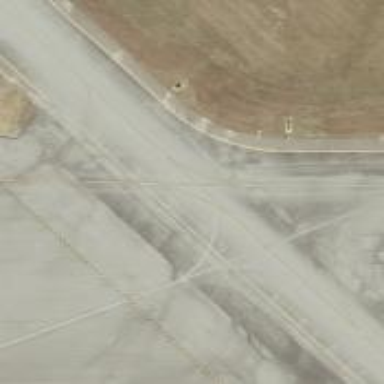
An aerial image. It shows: Image of taxiway at airport.